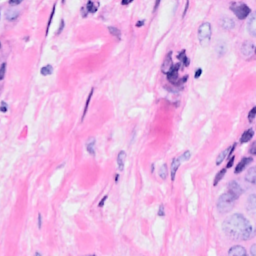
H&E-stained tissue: Breast